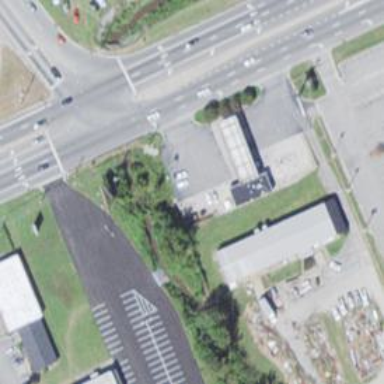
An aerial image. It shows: Convenience shop.